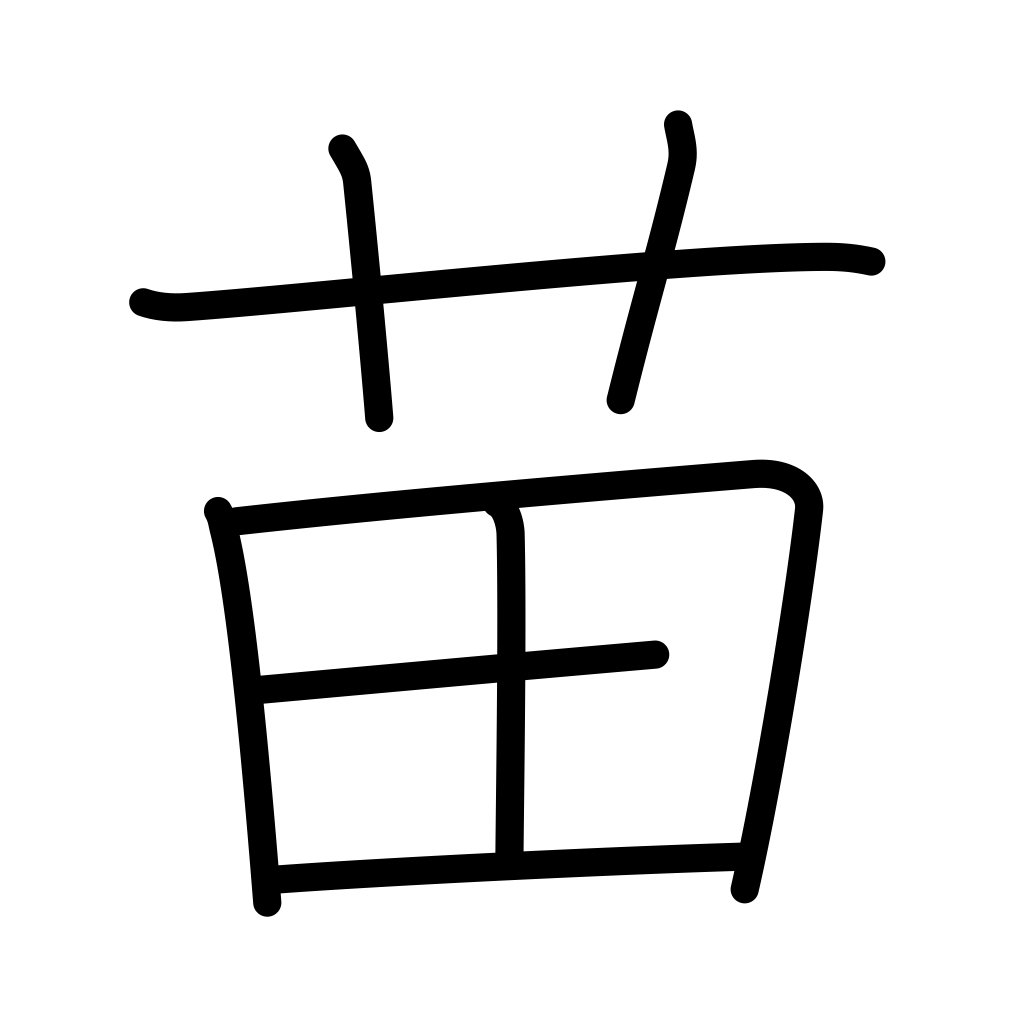
Meaning: seedling, sapling, shoot